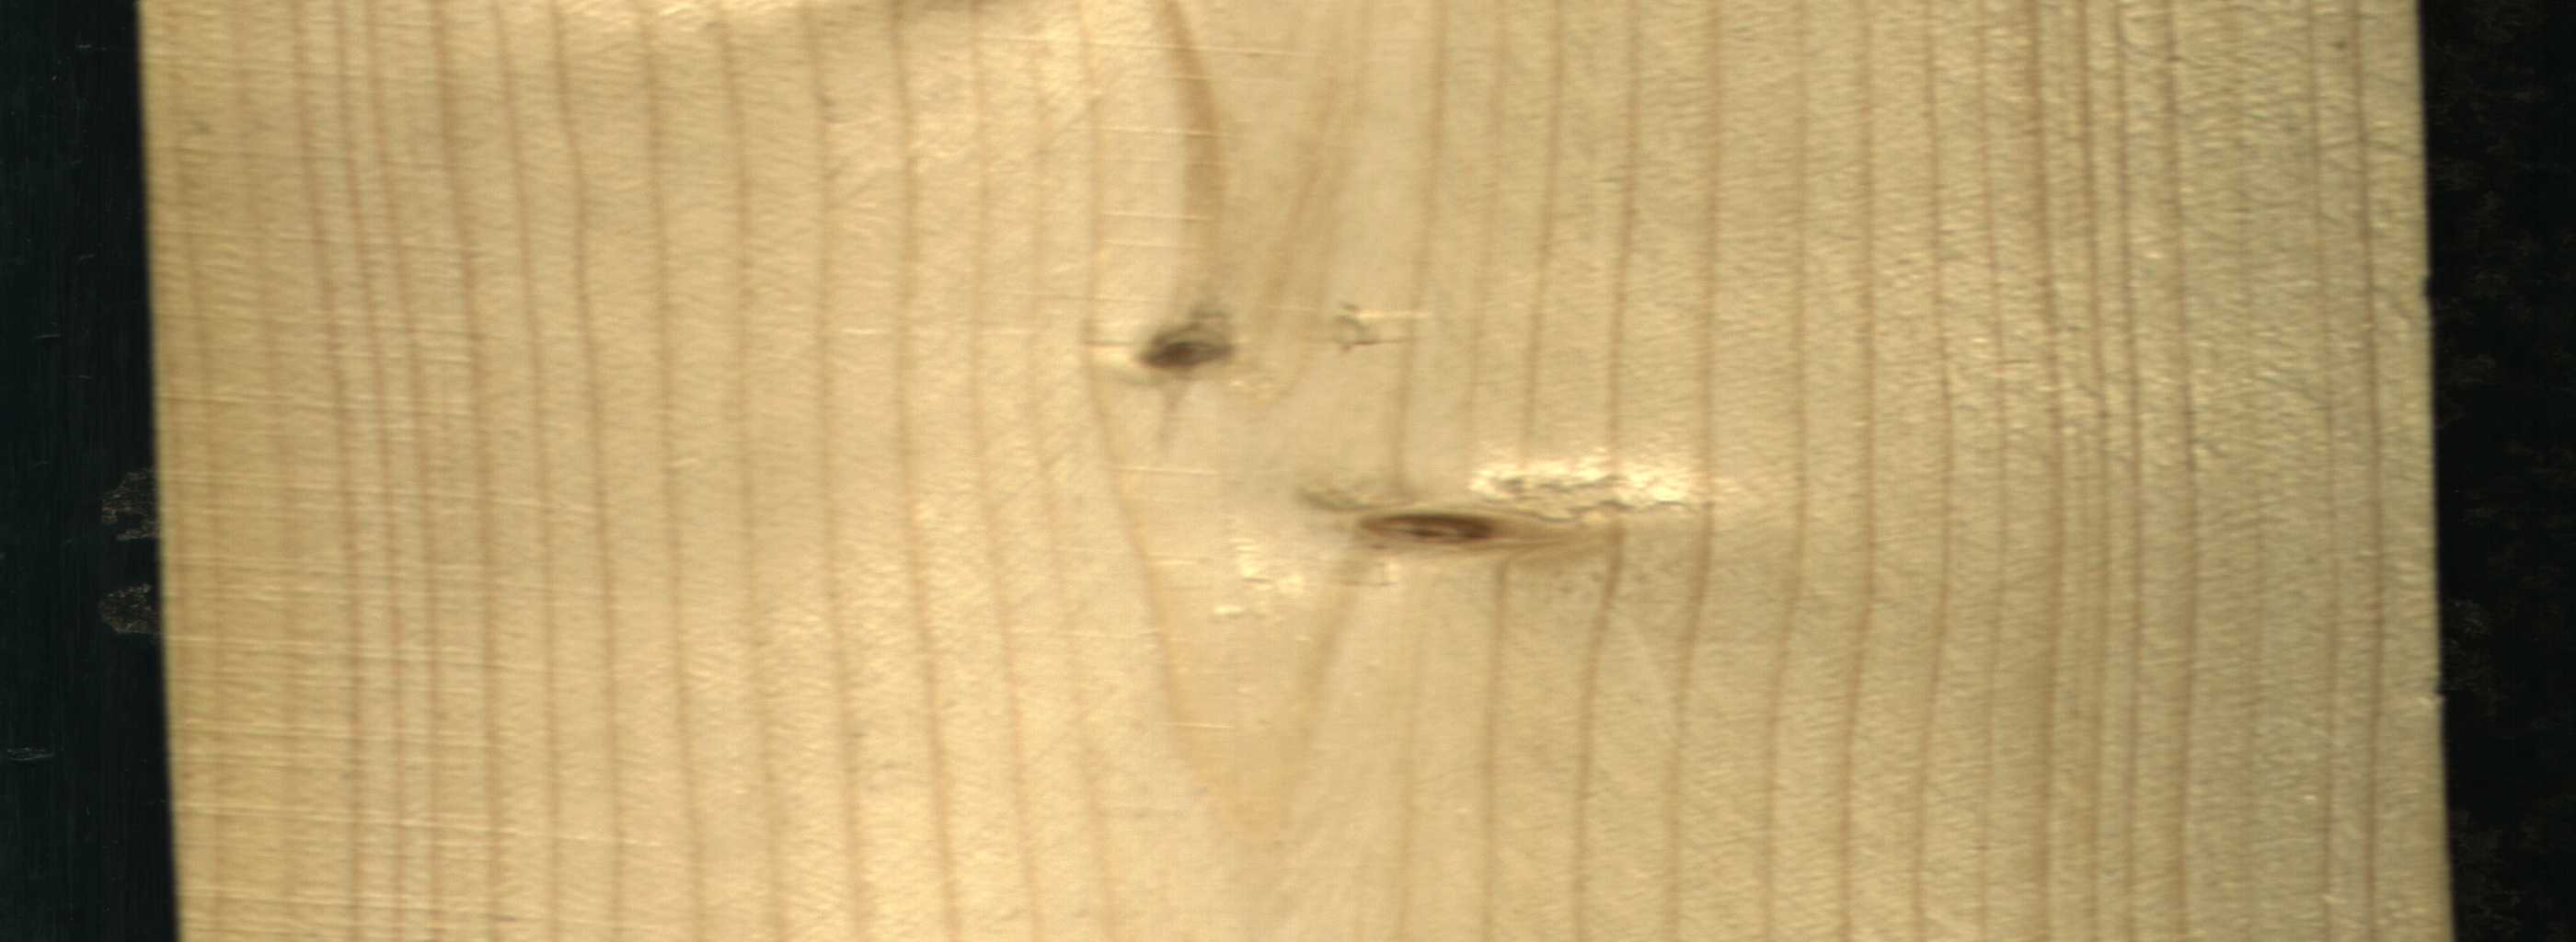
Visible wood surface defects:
Live_Knot
Live_Knot